Aerial crown-view tile of a tropical tree (Barro Colorado Island, Panama), acquired 20250217:
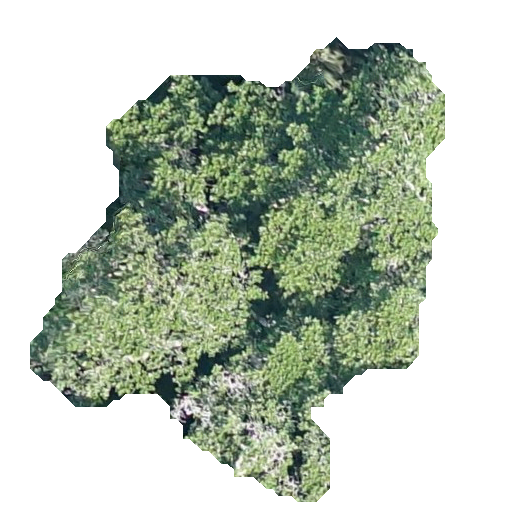
Species: Ficus insipida
GBIF accepted scientific name: Ficus insipida
Crown area: 178.873 m²